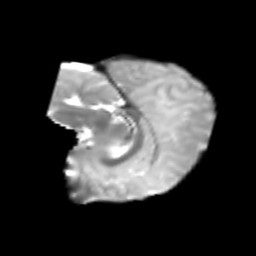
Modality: T2w
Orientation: sagittal
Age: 8
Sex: female
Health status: healthy